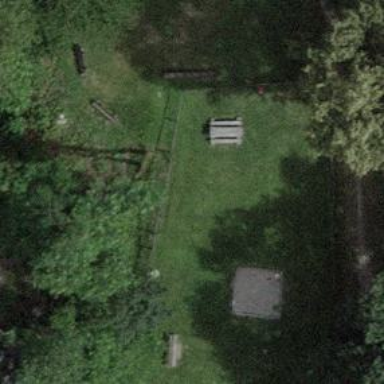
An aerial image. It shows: Brown bench.